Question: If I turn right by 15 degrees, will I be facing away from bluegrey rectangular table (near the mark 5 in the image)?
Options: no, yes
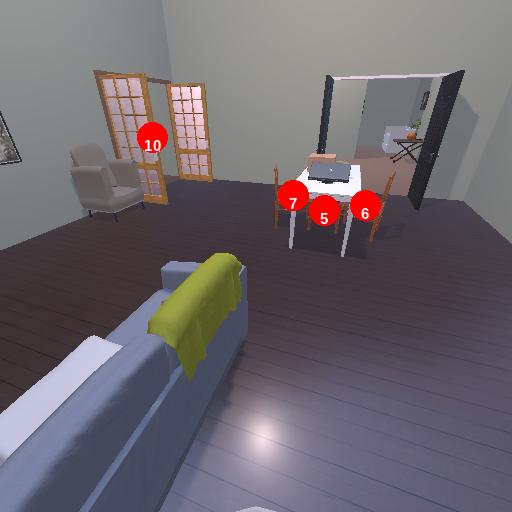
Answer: no